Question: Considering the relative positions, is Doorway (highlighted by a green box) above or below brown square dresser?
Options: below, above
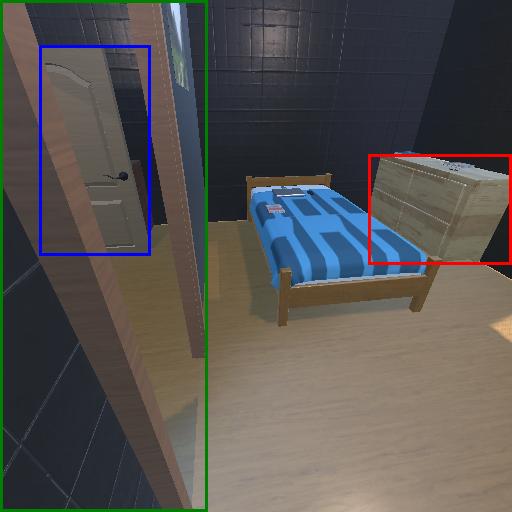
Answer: below